Interaction volume radius: 10 \u00c5
Interaction volume height: 35 \u00c5
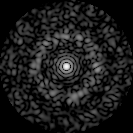
Disorder parameter: 0.8263